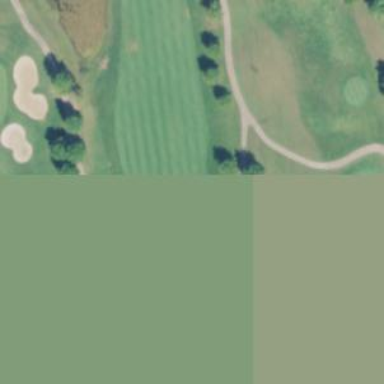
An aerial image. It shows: Golf fairway surrounded by grass.